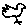
Label: bird